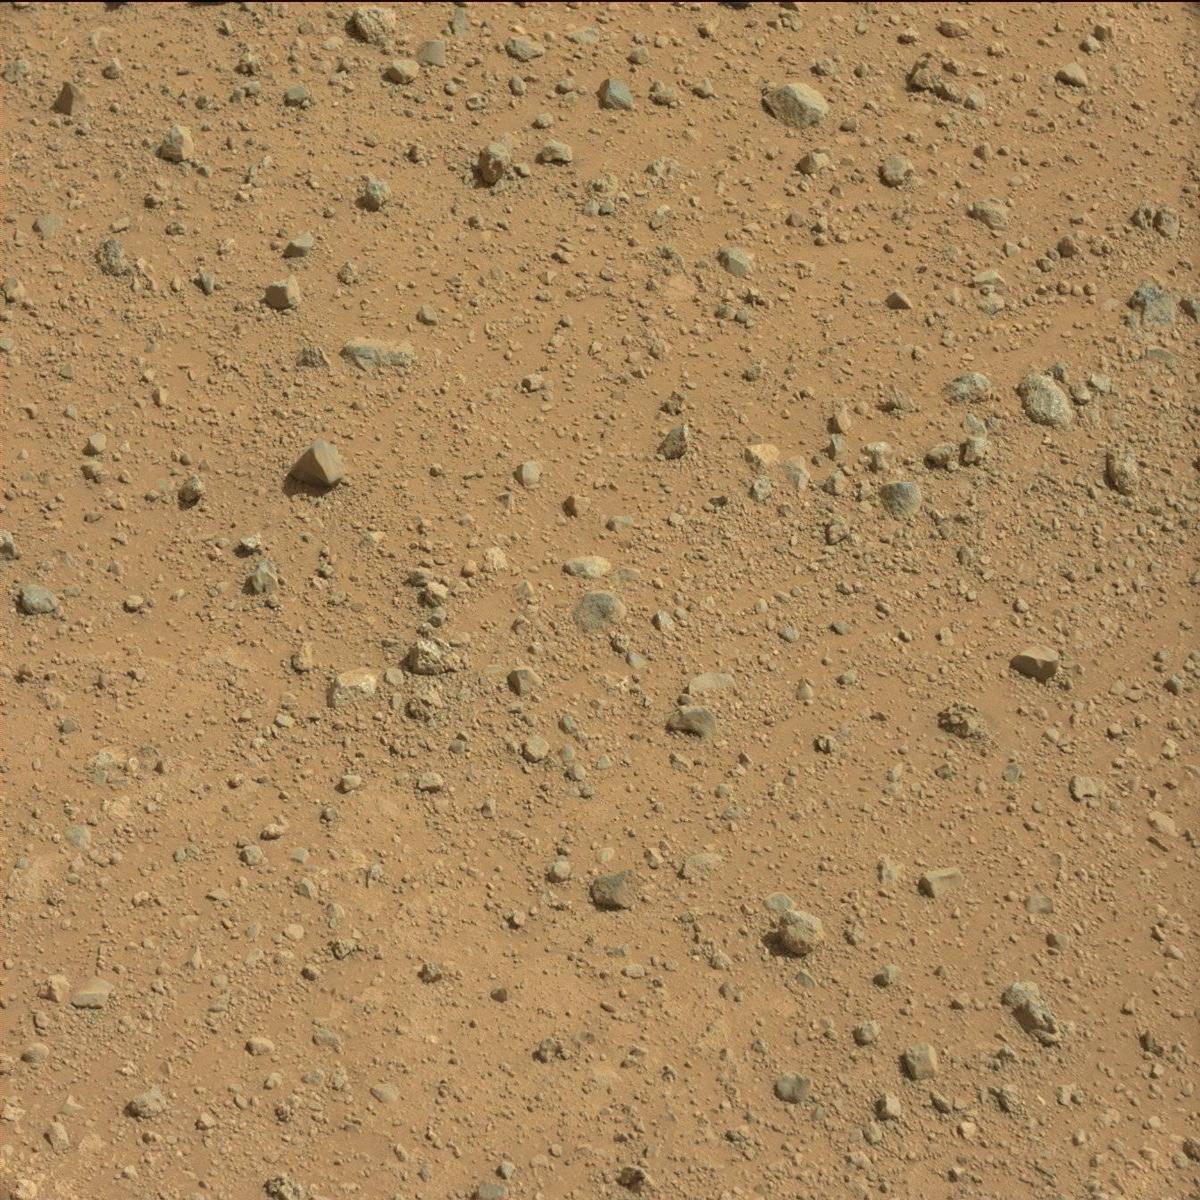
Terrain classes present: Bedrock, Rock, Sand / Soil